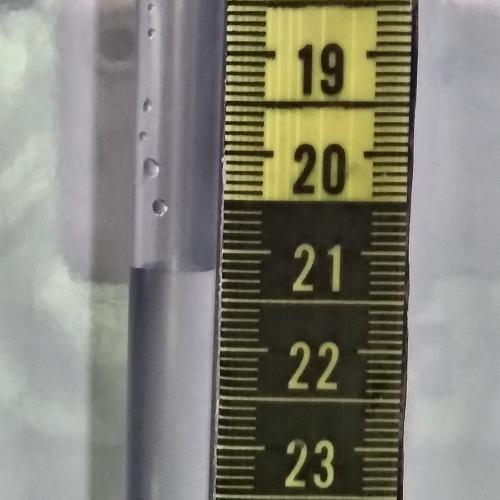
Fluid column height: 21.2 cm